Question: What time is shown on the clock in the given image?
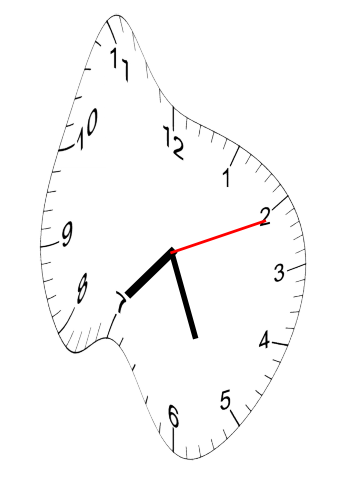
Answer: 07:26:11